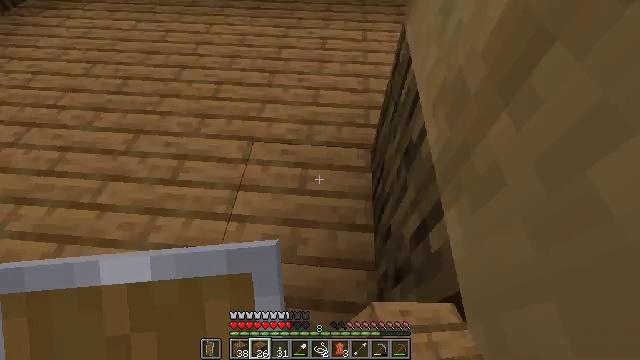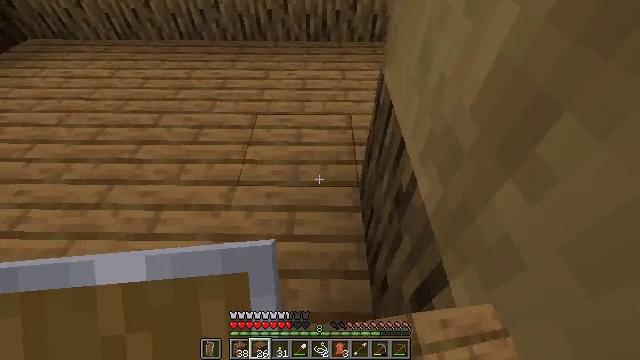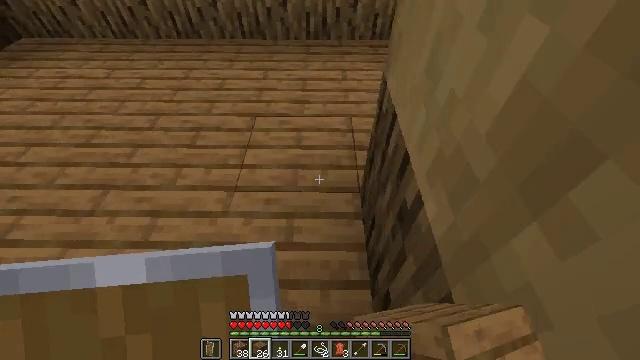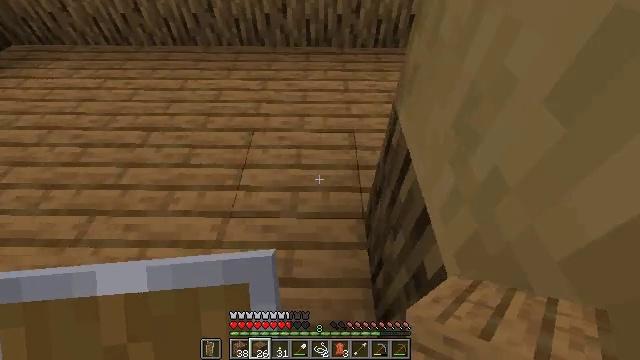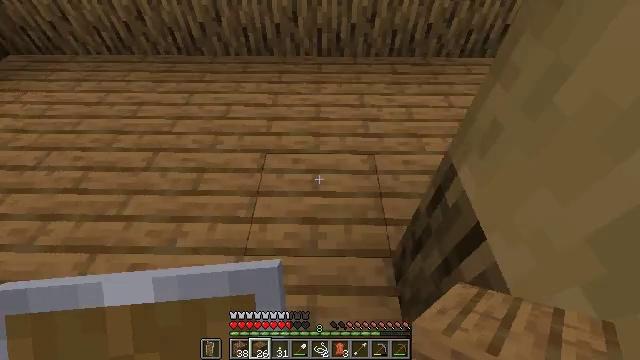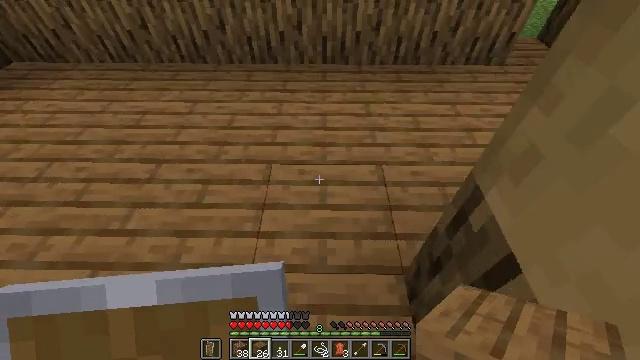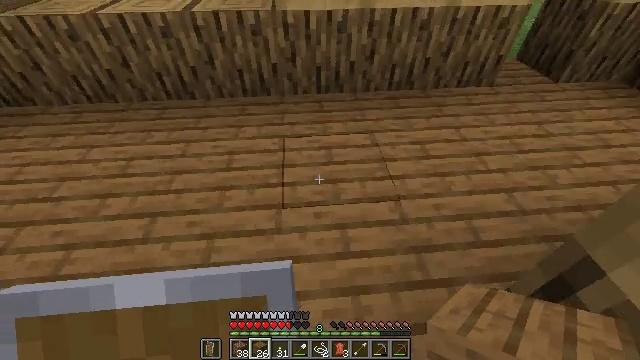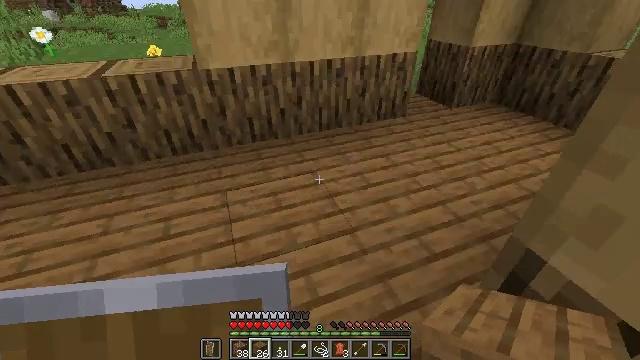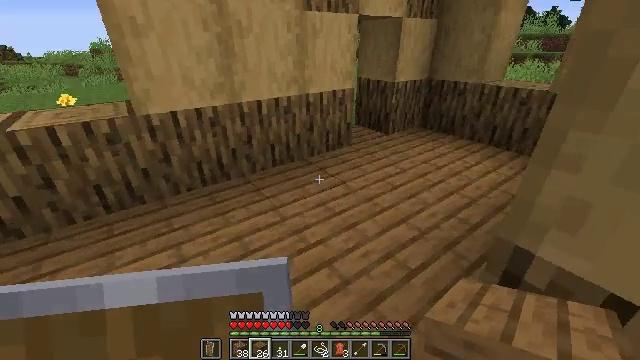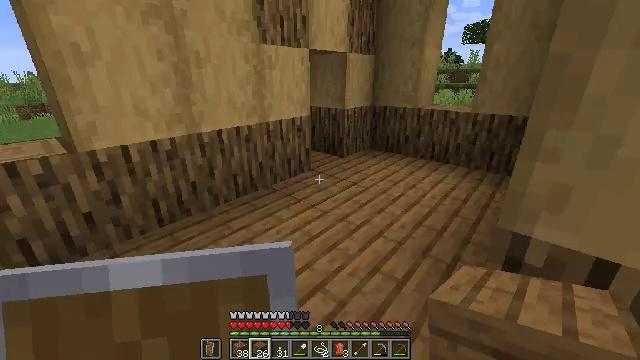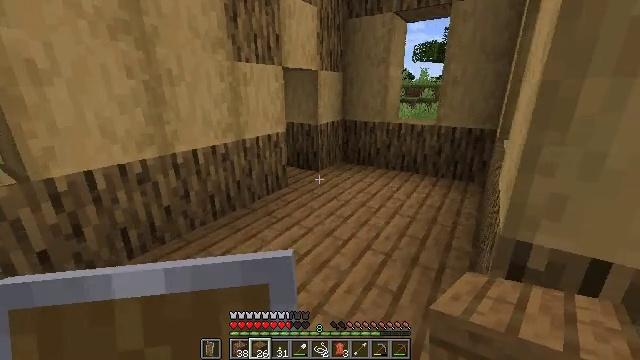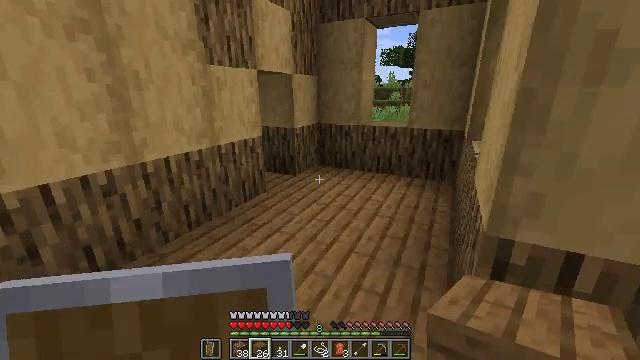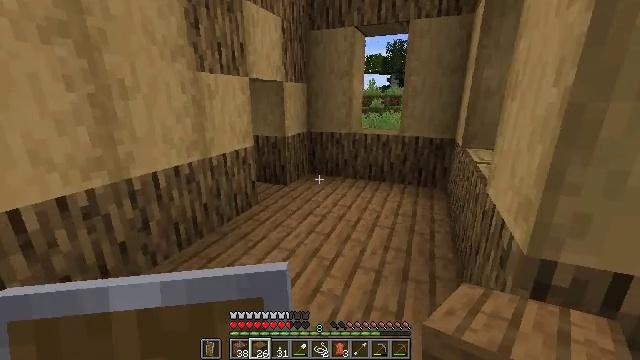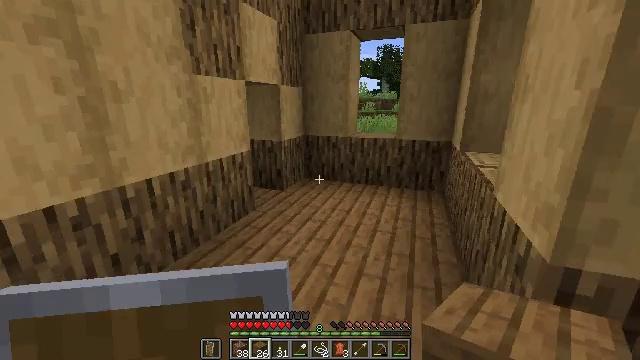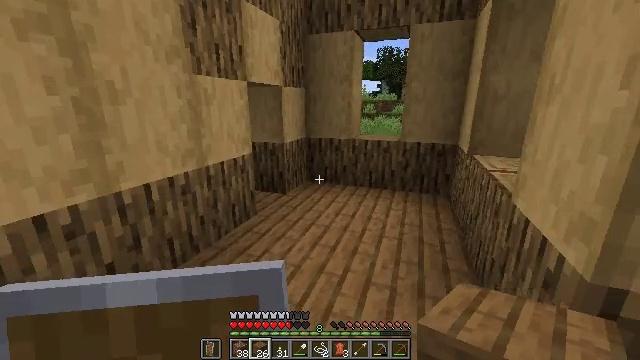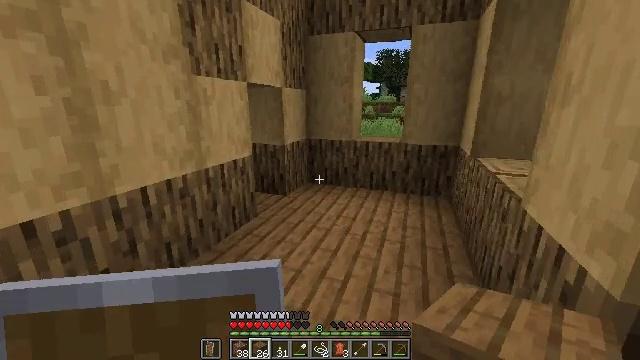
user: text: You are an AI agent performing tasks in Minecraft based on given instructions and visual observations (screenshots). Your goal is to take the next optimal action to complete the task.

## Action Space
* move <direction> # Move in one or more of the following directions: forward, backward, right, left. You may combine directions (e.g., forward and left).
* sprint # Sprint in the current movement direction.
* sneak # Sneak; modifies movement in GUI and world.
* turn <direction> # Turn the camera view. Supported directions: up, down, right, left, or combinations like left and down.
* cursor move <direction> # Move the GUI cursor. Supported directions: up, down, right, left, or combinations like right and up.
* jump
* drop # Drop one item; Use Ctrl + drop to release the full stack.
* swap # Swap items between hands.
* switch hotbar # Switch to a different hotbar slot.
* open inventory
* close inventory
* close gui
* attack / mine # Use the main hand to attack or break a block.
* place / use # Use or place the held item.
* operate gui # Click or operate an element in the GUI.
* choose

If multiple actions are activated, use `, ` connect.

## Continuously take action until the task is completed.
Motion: motion action
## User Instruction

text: Attack the stripped oak log to collect it.
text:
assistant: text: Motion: move forward, turn right and up
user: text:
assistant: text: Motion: move forward
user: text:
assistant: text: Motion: move forward and move left
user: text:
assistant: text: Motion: move forward and move left
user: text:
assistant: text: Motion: move forward and move left
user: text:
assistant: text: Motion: move forward and move left, turn right and up
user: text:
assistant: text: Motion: move left, turn right and up
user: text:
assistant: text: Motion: move left, turn right and up
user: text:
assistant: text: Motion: move left, turn right and up
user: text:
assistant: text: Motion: move forward and move left, turn right and up
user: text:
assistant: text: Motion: move forward and move left, turn right
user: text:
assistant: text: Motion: move forward and move left, turn right and up
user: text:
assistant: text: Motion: turn right
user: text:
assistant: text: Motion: move forward
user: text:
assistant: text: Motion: move forward
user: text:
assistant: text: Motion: move forward
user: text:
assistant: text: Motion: move forward
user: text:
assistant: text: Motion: move forward
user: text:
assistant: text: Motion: move forward
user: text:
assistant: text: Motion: move forward and move right
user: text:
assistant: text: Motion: move forward and move right, turn left and up
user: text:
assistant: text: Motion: move forward and move right, turn left and up
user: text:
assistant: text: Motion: move forward and move right, turn left and up
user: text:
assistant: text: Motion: move forward and move right, turn left and down
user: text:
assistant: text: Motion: move forward and move right, turn left and down
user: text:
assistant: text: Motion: move right, turn left and down
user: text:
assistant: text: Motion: move left, turn left and down
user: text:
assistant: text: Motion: move forward and move left
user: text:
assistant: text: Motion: move forward and move left
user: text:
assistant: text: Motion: move forward and move left